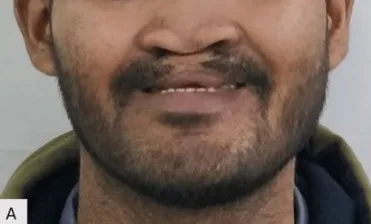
Comparison of pre- and post-prosthesis placement:. Pre-treatment extraoral photograph.
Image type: medical_photograph (oral_photograph)